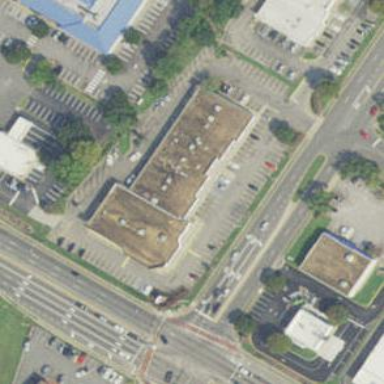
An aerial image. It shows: Commercial building.